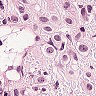
Metastatic tissue present: yes